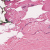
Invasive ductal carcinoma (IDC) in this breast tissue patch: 0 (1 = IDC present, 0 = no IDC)